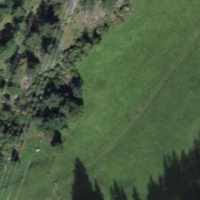
EUNIS habitat code: 24
Species observed at this site:
Astrantia major
Campanula glomerata